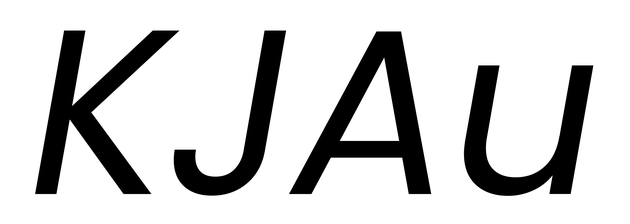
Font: Poppins-Italic